九年级 · 度量几何学
如下图, 已知矩形 $A B C D$ 的边 $A D$ 长为 $8 \mathrm{~cm}$, 边 $A B$ 长为 $6 \mathrm{~cm}$, 从中截去一个矩形(图中阴影部分), 如果所截矩形与原矩形相似，那么所截矩形的面积是( )

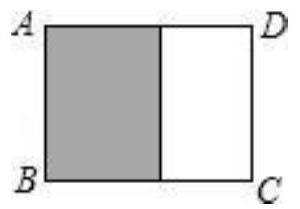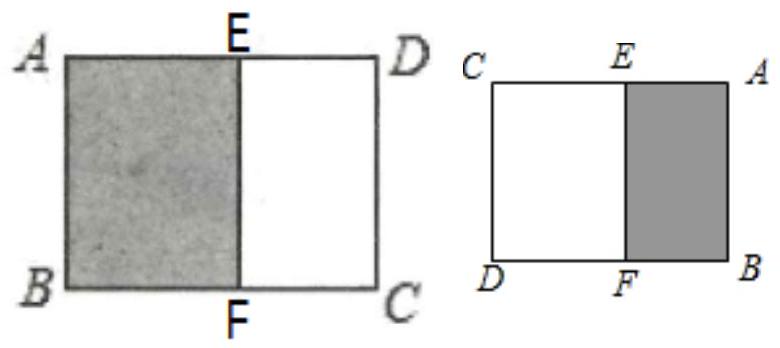
A. $28 \mathrm{~cm}^{2}$
B. $27 \mathrm{~cm}^{2}$
C. $21 \mathrm{~cm}^{2}$
D. $20 \mathrm{~cm}^{2}$

答案: B
解析: 【分析】

本题就是考查相似形的对应边的比相等, 分清矩形的对应边是解决本题的关键根据题意, 剩下矩形与原矩形相似, 利用相似形的对应边的比相等可得.

【解答】

解: 依题意, 在矩形 $A B C D$ 中截取矩形 $A B F E$,

则矩形 $A B C D \backsim$ 矩形 $B F E A$,

则 $\frac{A B}{B F}=\frac{B C}{E F}$,

设 $B F=x \mathrm{~cm}$, 得到: $\frac{6}{x}=\frac{8}{6}$,

解得: $x=4.5$,

即 $B F=4.5 \mathrm{~cm} ，$

$\therefore$ 所截矩形的面积: $4.5 \times 6=27 \mathrm{~cm}^{2}$.

故选 $B$.